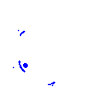
Particle: pion